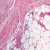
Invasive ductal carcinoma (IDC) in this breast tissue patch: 0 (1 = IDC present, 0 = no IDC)